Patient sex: M
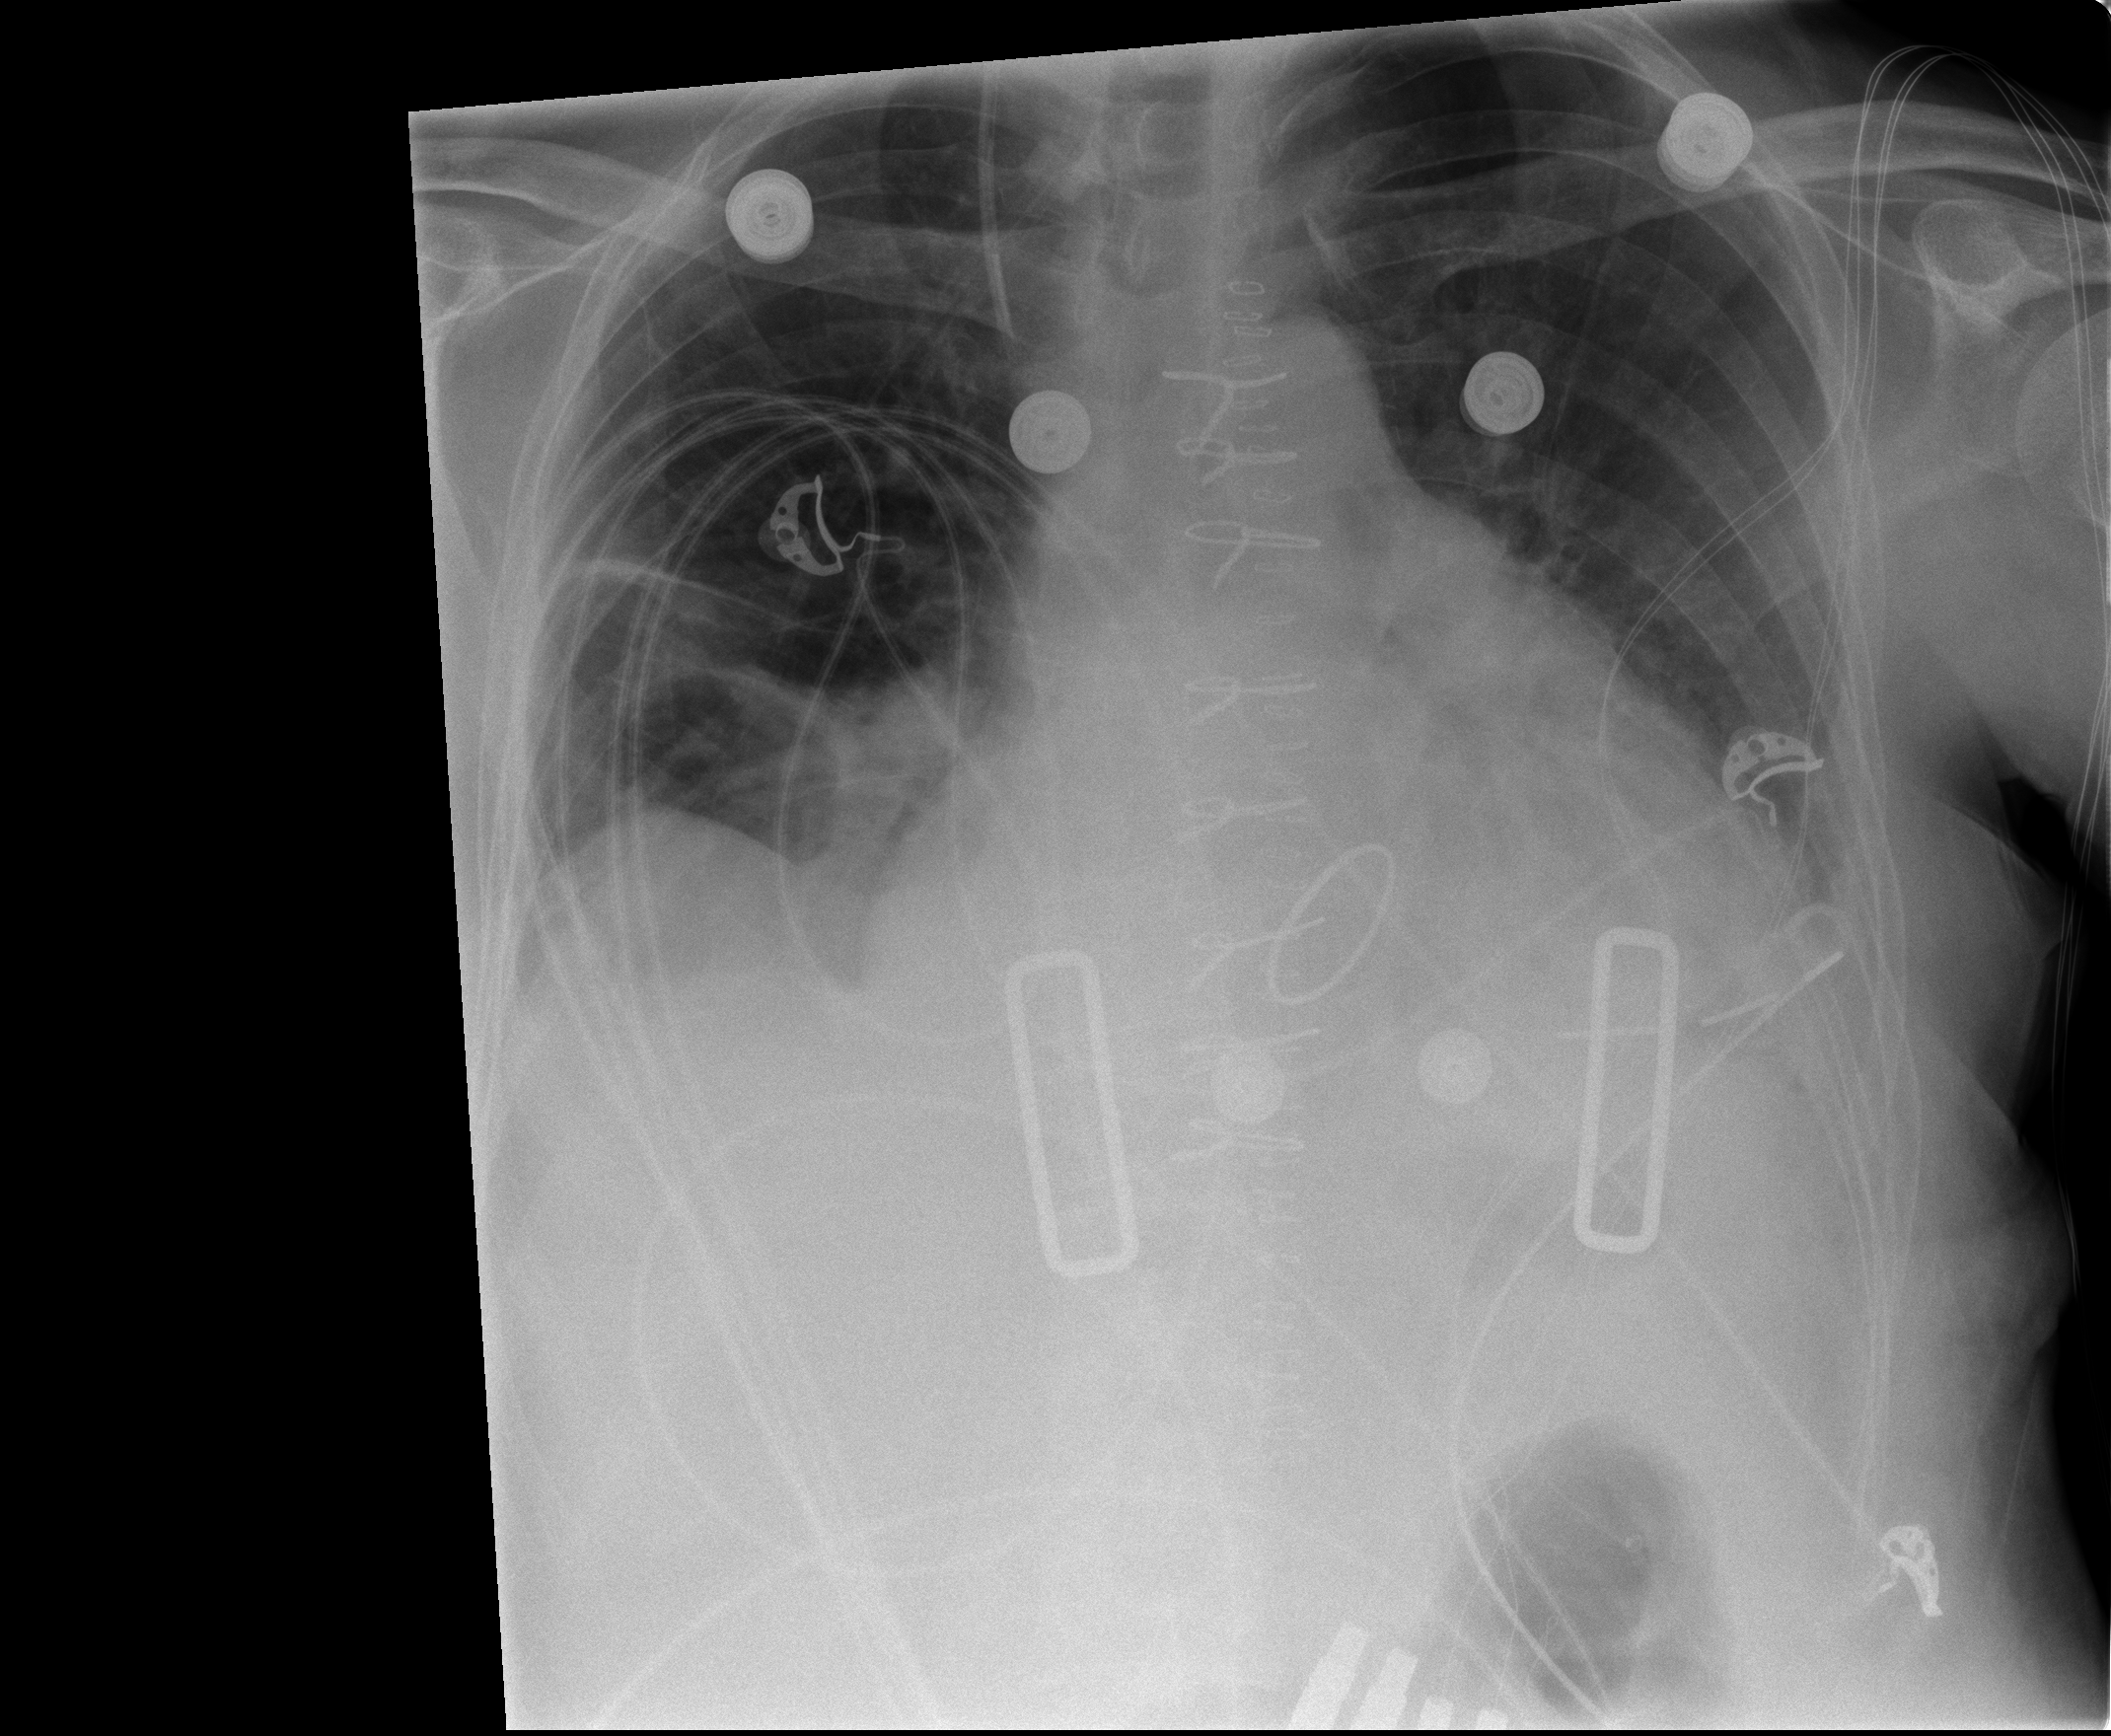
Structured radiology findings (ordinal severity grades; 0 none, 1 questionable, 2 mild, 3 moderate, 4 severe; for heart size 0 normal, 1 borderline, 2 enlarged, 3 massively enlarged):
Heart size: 2
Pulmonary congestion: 0
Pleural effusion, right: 2
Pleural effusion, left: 2
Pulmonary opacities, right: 2
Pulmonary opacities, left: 0
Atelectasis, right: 2
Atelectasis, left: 2